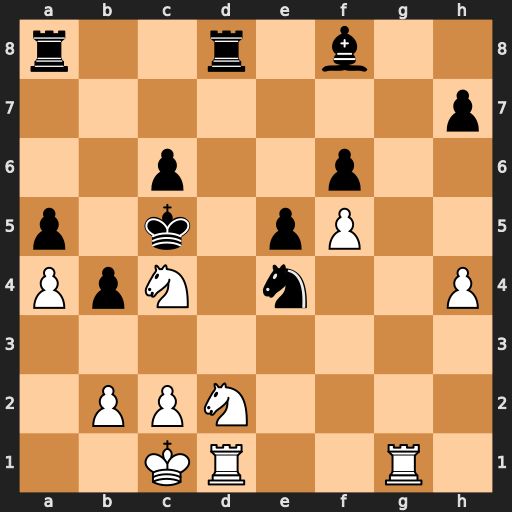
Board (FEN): r2r1b2/7p/2p2p2/p1k1pP2/PpN1n2P/8/1PPN4/2KR2R1
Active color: w
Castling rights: -
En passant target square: -
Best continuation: Nxe4+ Kxc4 b3#